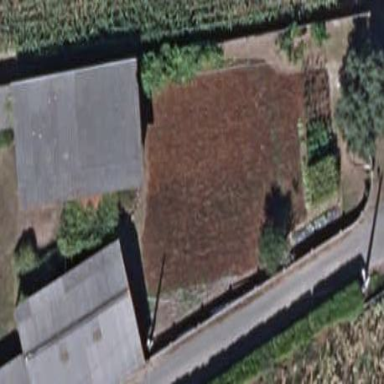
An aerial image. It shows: Shed building.